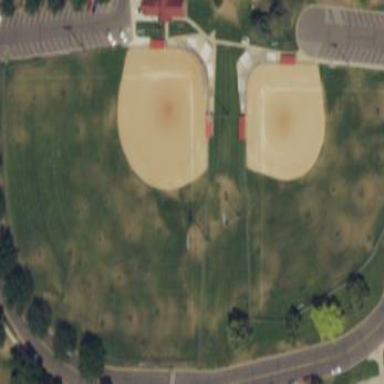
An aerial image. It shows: Baseball pitch for leisure land.